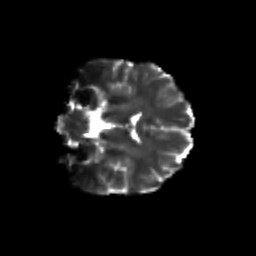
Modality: T2w
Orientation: coronal
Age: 25
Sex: female
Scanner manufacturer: siemens
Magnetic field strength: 3 T
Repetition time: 3.5 s
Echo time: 0.125 s